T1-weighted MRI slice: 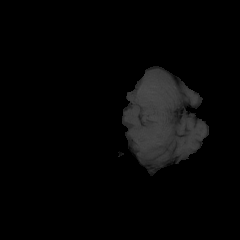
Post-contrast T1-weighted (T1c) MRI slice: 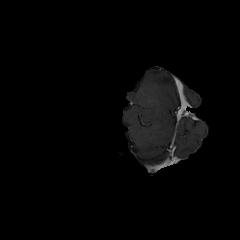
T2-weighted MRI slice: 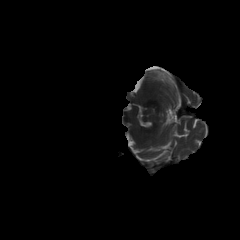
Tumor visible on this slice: no